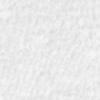
Label: no_change